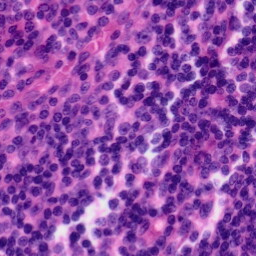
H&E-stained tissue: Tonsil